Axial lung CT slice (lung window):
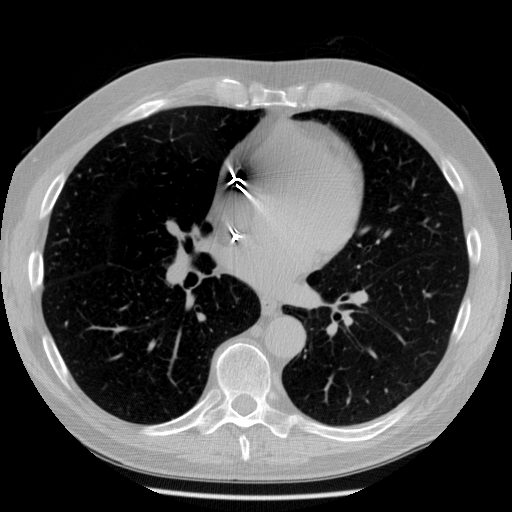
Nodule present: no